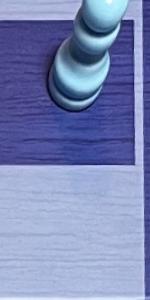
Label: Empty